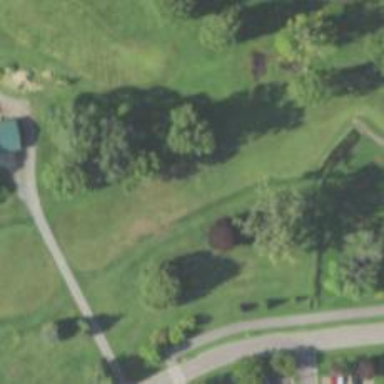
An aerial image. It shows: View of golf hole.